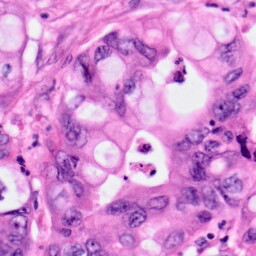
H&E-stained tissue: Pancreatic